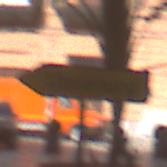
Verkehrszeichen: UmleitungswegweiserLinksweisend
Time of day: MorningAfternoon
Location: Outdoor (Urban)
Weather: PartlyCloudy
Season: NotSpecified
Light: Natural